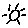
Label: sun